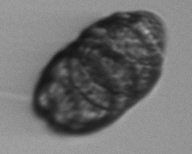
Label: Margalefidinium